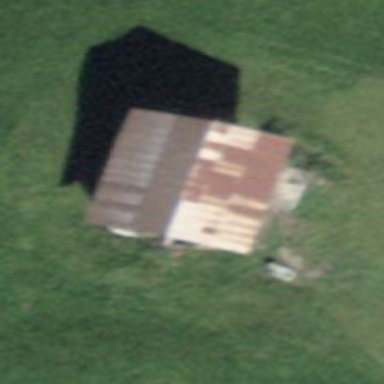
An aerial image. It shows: Barn.